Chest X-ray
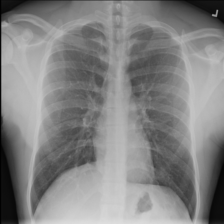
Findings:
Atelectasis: negative
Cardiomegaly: negative
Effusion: negative
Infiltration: negative
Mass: negative
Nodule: negative
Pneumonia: negative
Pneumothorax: negative
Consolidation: negative
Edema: negative
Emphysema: negative
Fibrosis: negative
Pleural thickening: negative
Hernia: negative